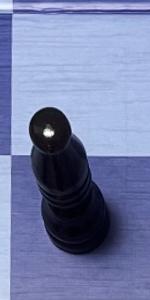
Label: Bishop_Black